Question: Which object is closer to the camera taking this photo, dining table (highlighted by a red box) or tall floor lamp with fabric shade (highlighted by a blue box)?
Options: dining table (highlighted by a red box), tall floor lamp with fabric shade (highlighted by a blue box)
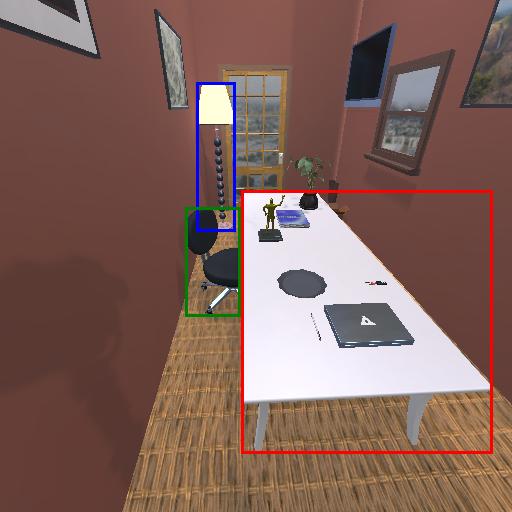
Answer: dining table (highlighted by a red box)